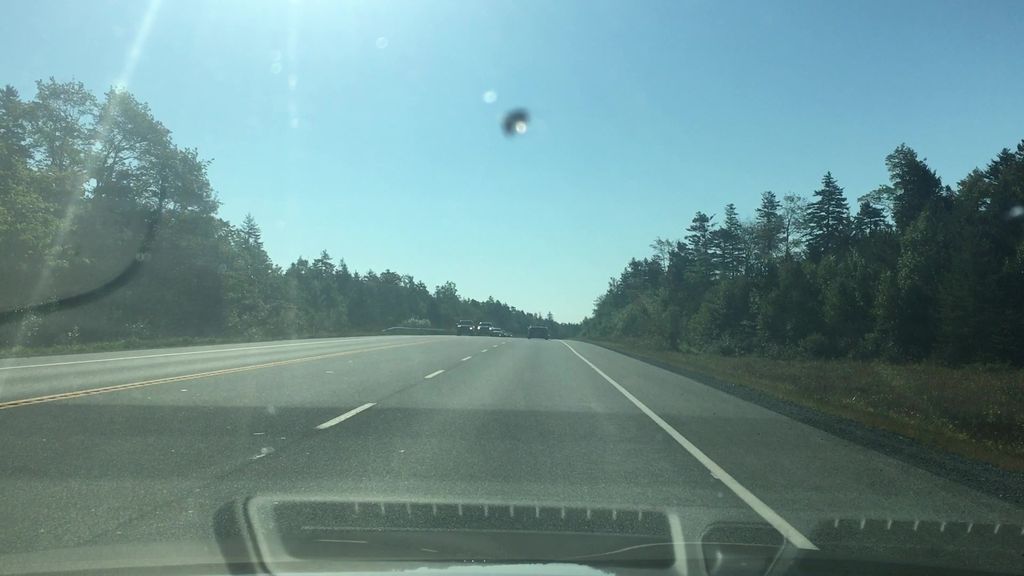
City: halifax